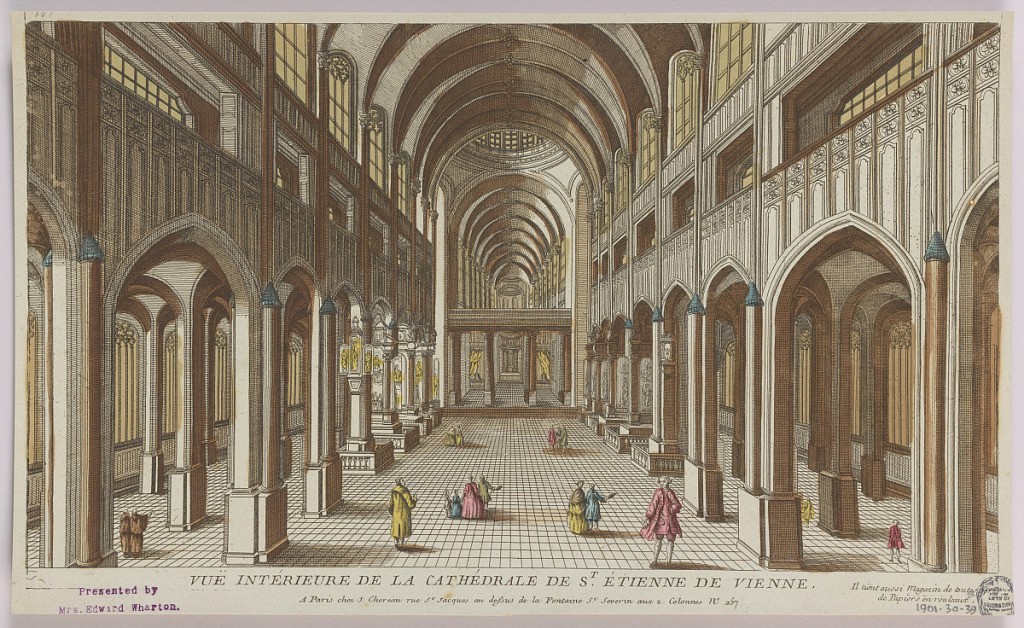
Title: Peep-show, Vue Intérieure de la Cathédrale de St. Etienne de Vienne; Chereau - Il Tient Aussi Magazin de Toutes Sortes de Papiers en Rouleaux
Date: ca. 1750
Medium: Engraving in ink with washes of watercolor on paper, mounted on scrapbook page
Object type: Print
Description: Peep-show print